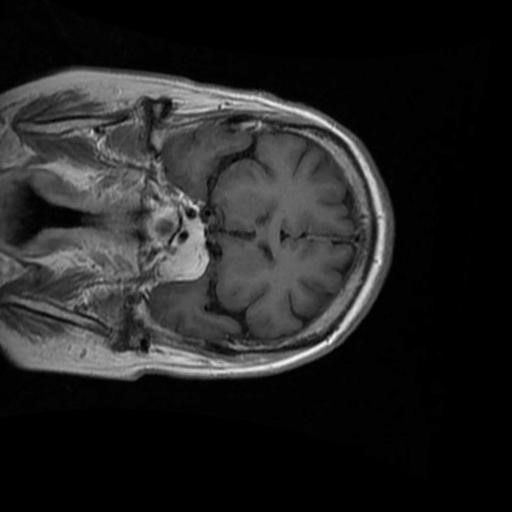
Label: brain_menin